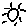
Label: sun